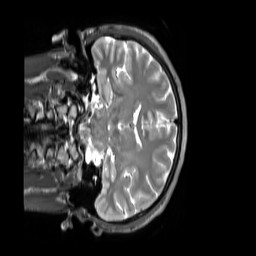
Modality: T2w
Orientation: coronal
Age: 26
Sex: male
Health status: ill
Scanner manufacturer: siemens
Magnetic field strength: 3 T
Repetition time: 2.8 s
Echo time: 0.326 s